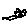
Label: cat